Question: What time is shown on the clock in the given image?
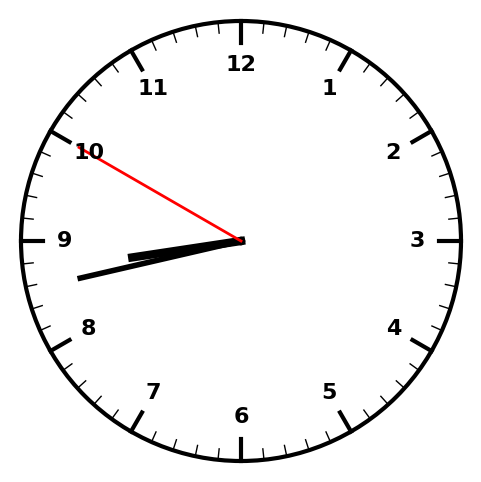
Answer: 08:42:50